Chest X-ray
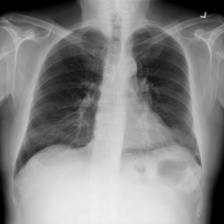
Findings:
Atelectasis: negative
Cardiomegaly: negative
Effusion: negative
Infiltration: negative
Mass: negative
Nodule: negative
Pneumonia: negative
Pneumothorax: negative
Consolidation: negative
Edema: negative
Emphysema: negative
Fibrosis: negative
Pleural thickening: negative
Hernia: negative